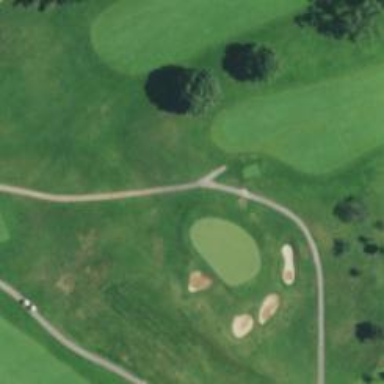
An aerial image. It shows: Golf hole.